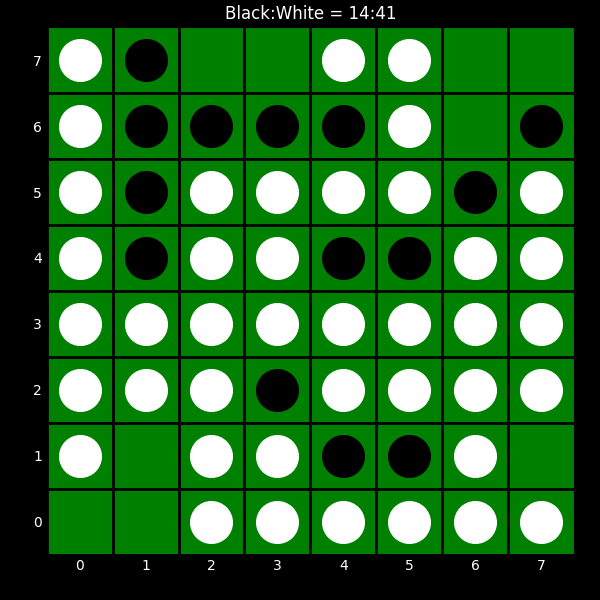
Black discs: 14
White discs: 41